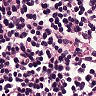
Metastatic tissue present: no